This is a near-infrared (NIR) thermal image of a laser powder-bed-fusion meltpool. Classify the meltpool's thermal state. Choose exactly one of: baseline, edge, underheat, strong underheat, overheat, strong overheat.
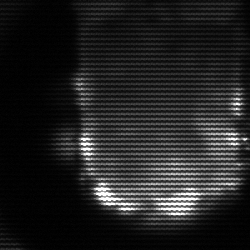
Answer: baseline